Interaction volume radius: 5 \u00c5
Interaction volume height: 20 \u00c5
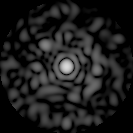
Disorder parameter: 0.854